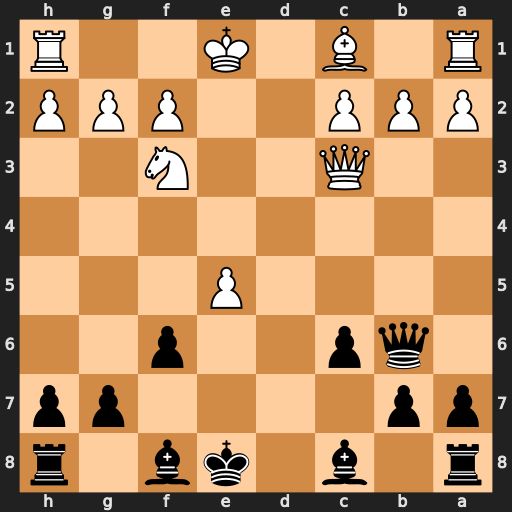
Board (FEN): r1b1kb1r/pp4pp/1qp2p2/4P3/8/2Q2N2/PPP2PPP/R1B1K2R
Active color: b
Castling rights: KQkq
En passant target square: -
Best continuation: Bb4 Bd2 Bxc3